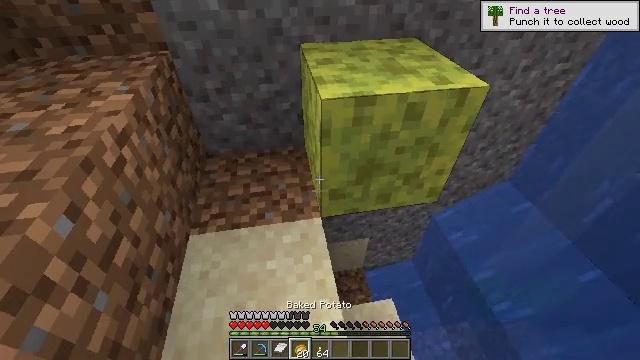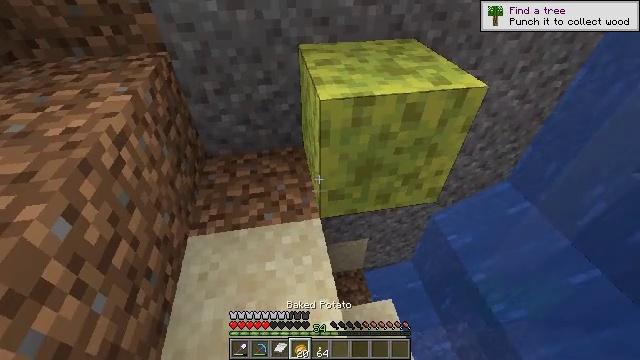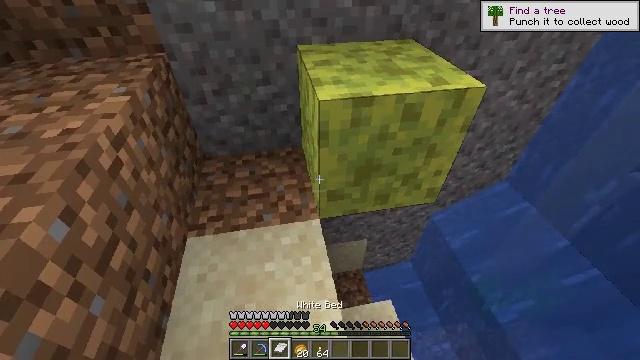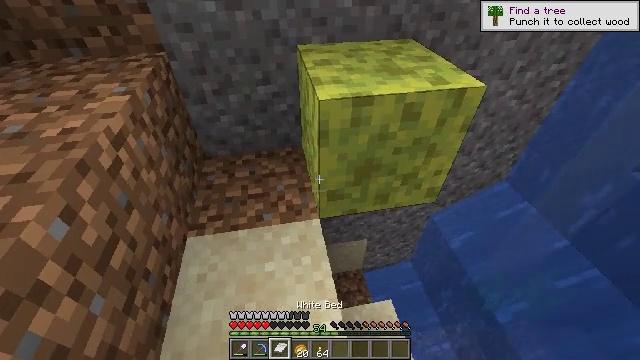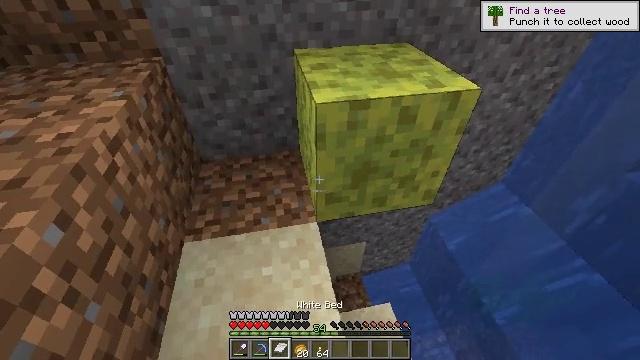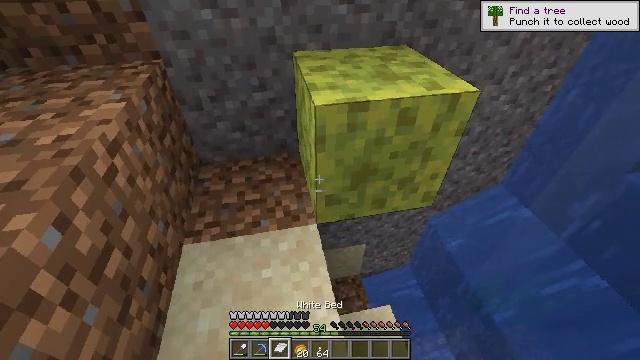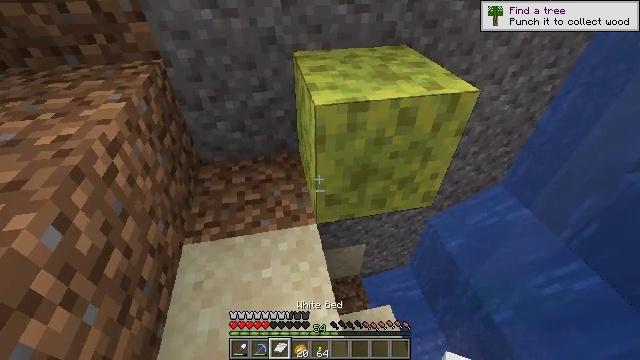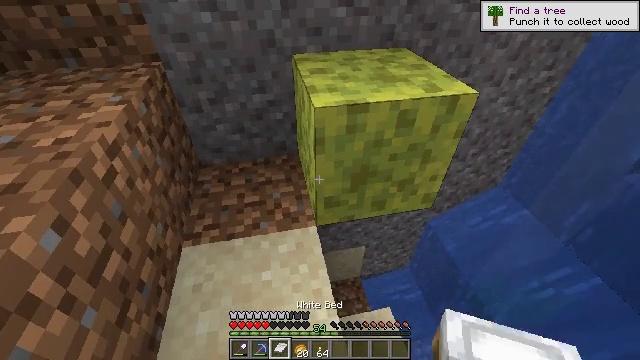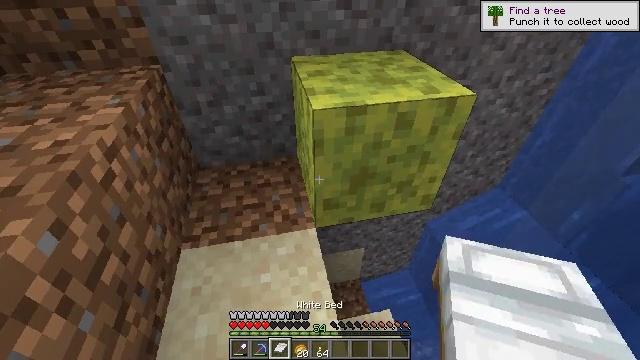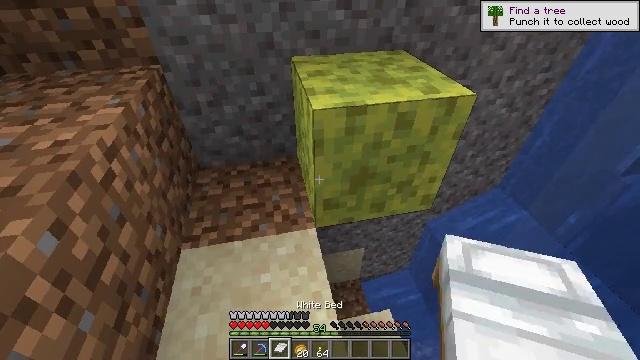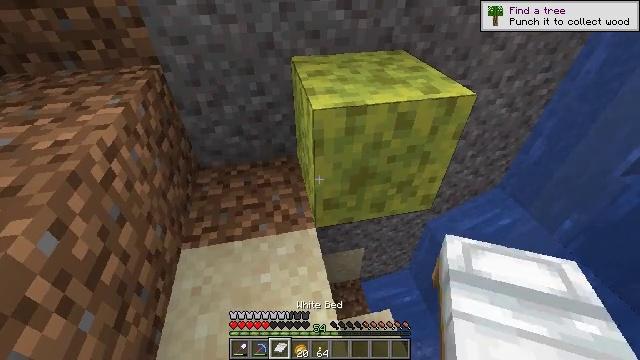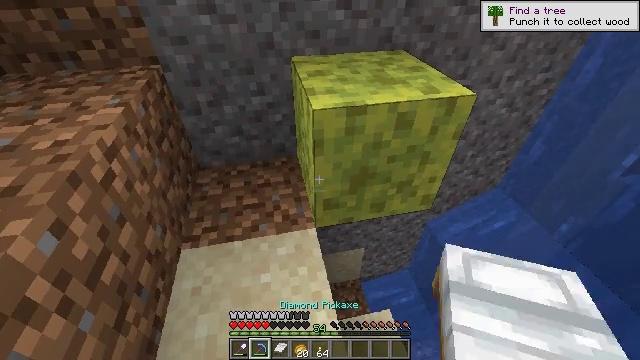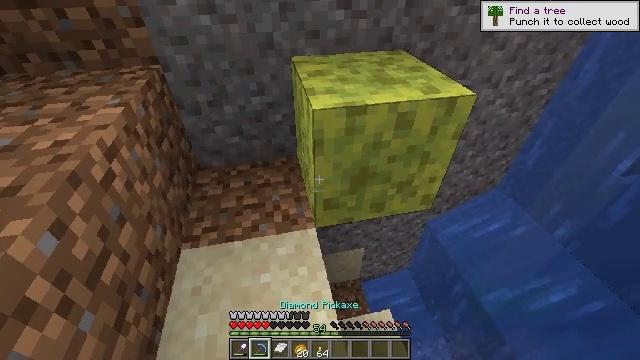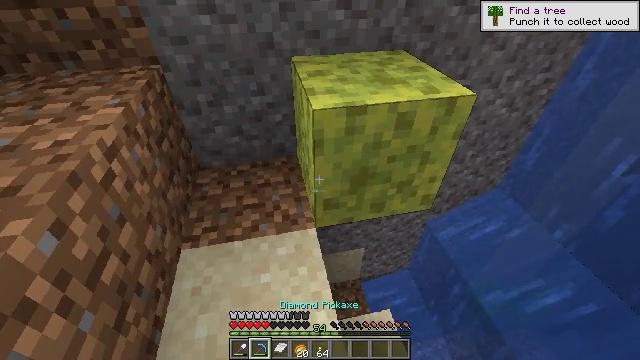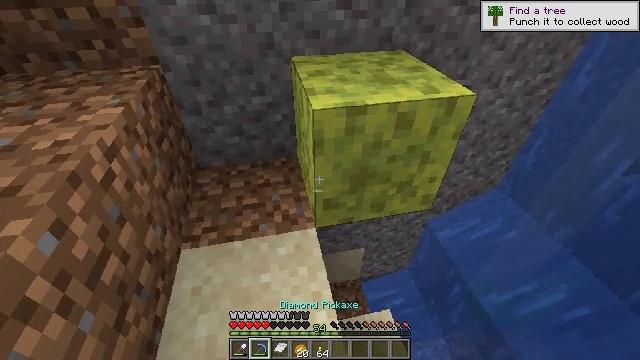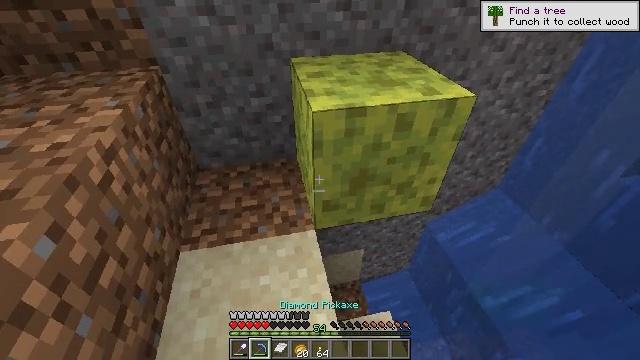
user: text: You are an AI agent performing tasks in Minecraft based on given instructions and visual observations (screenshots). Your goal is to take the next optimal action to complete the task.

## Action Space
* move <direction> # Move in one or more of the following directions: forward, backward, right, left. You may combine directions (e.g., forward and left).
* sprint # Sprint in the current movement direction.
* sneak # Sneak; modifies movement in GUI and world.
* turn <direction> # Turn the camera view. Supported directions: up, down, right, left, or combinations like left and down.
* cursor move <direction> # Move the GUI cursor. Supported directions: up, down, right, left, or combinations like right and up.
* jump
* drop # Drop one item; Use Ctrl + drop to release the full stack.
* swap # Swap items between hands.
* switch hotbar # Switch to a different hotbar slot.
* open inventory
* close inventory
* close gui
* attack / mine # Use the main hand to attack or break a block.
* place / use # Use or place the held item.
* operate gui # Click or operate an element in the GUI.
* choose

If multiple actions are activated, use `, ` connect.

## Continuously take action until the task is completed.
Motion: motion action
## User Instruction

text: Destroy the wet sponge to pick it up.
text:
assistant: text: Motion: no_op
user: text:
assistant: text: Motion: no_op
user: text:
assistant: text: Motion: no_op
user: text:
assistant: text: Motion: no_op
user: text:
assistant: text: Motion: no_op
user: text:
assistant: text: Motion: no_op
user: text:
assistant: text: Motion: no_op
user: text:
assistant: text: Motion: no_op
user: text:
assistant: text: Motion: no_op
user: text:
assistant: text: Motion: no_op
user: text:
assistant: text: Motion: no_op
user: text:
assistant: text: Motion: no_op
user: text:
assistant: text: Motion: no_op
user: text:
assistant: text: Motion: no_op
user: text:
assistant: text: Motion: move forward
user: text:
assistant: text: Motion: move forward
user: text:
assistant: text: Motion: move forward and move left
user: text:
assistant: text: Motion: move forward and move left, turn right
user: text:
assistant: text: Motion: move forward and move left, turn right
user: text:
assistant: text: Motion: move forward, turn right
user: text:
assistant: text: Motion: no_op
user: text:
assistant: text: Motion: attack / mine
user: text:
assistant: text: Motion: attack / mine
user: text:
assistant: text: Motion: attack / mine
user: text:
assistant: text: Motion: attack / mine
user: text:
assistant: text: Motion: attack / mine
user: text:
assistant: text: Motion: attack / mine
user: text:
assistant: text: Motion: attack / mine
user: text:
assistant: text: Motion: attack / mine
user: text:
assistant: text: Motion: attack / mine